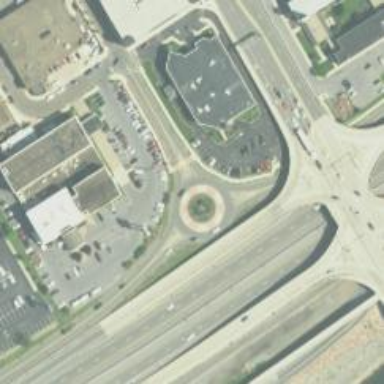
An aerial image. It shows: Secondary road around roundabout.